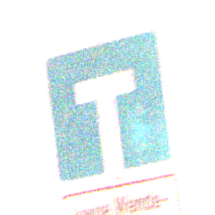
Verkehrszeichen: Sackgasse
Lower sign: HinweisGeaenderteVorfahrtVerkehrsfuehrungVerkehrsregelung3
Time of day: Night
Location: Outdoor (Nature)
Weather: Clear
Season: NotSpecified
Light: Natural